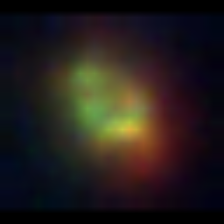
Taxon: NanoPlankton
Group: Other